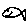
Label: fish